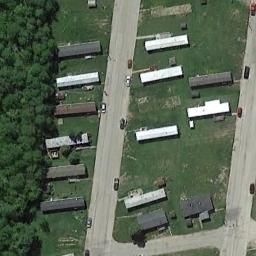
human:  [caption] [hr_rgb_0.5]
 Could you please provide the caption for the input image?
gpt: The mobile home park is on the grass next to some trees and road .

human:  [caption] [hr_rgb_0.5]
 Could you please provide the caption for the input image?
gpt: There are many trees in the mobile home park .

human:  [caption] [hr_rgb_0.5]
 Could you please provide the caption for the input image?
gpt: The mobile home park has some mobile homes on the grass and a grove of trees is next to the mobile home park .

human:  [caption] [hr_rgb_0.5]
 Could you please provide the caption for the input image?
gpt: There are three rows of mobile homes .

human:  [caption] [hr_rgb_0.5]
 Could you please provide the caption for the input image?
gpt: There are some buildings on green lawns on the mobile home park .